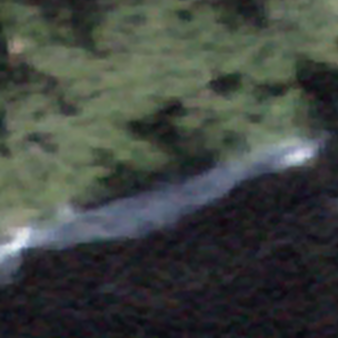
Label: other